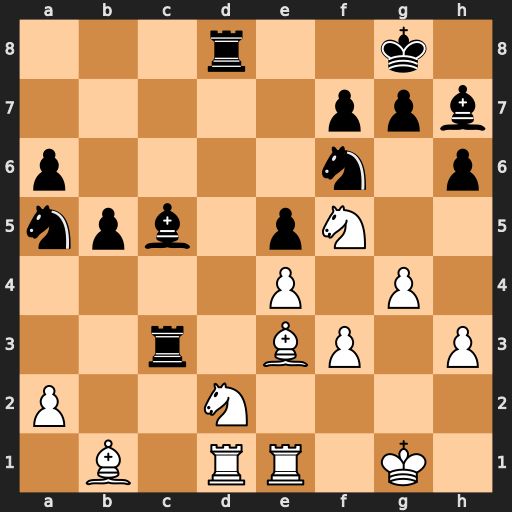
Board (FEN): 3r2k1/5ppb/p4n1p/npb1pN2/4P1P1/2r1BP1P/P2N4/1B1RR1K1
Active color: w
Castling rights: -
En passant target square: -
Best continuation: Bxc5 Rxc5 Nb3 Rxd1 Rxd1